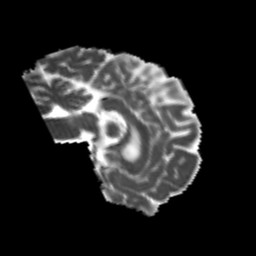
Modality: MD
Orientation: sagittal
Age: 26
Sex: male
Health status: healthy
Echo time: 0.074 s